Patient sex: M
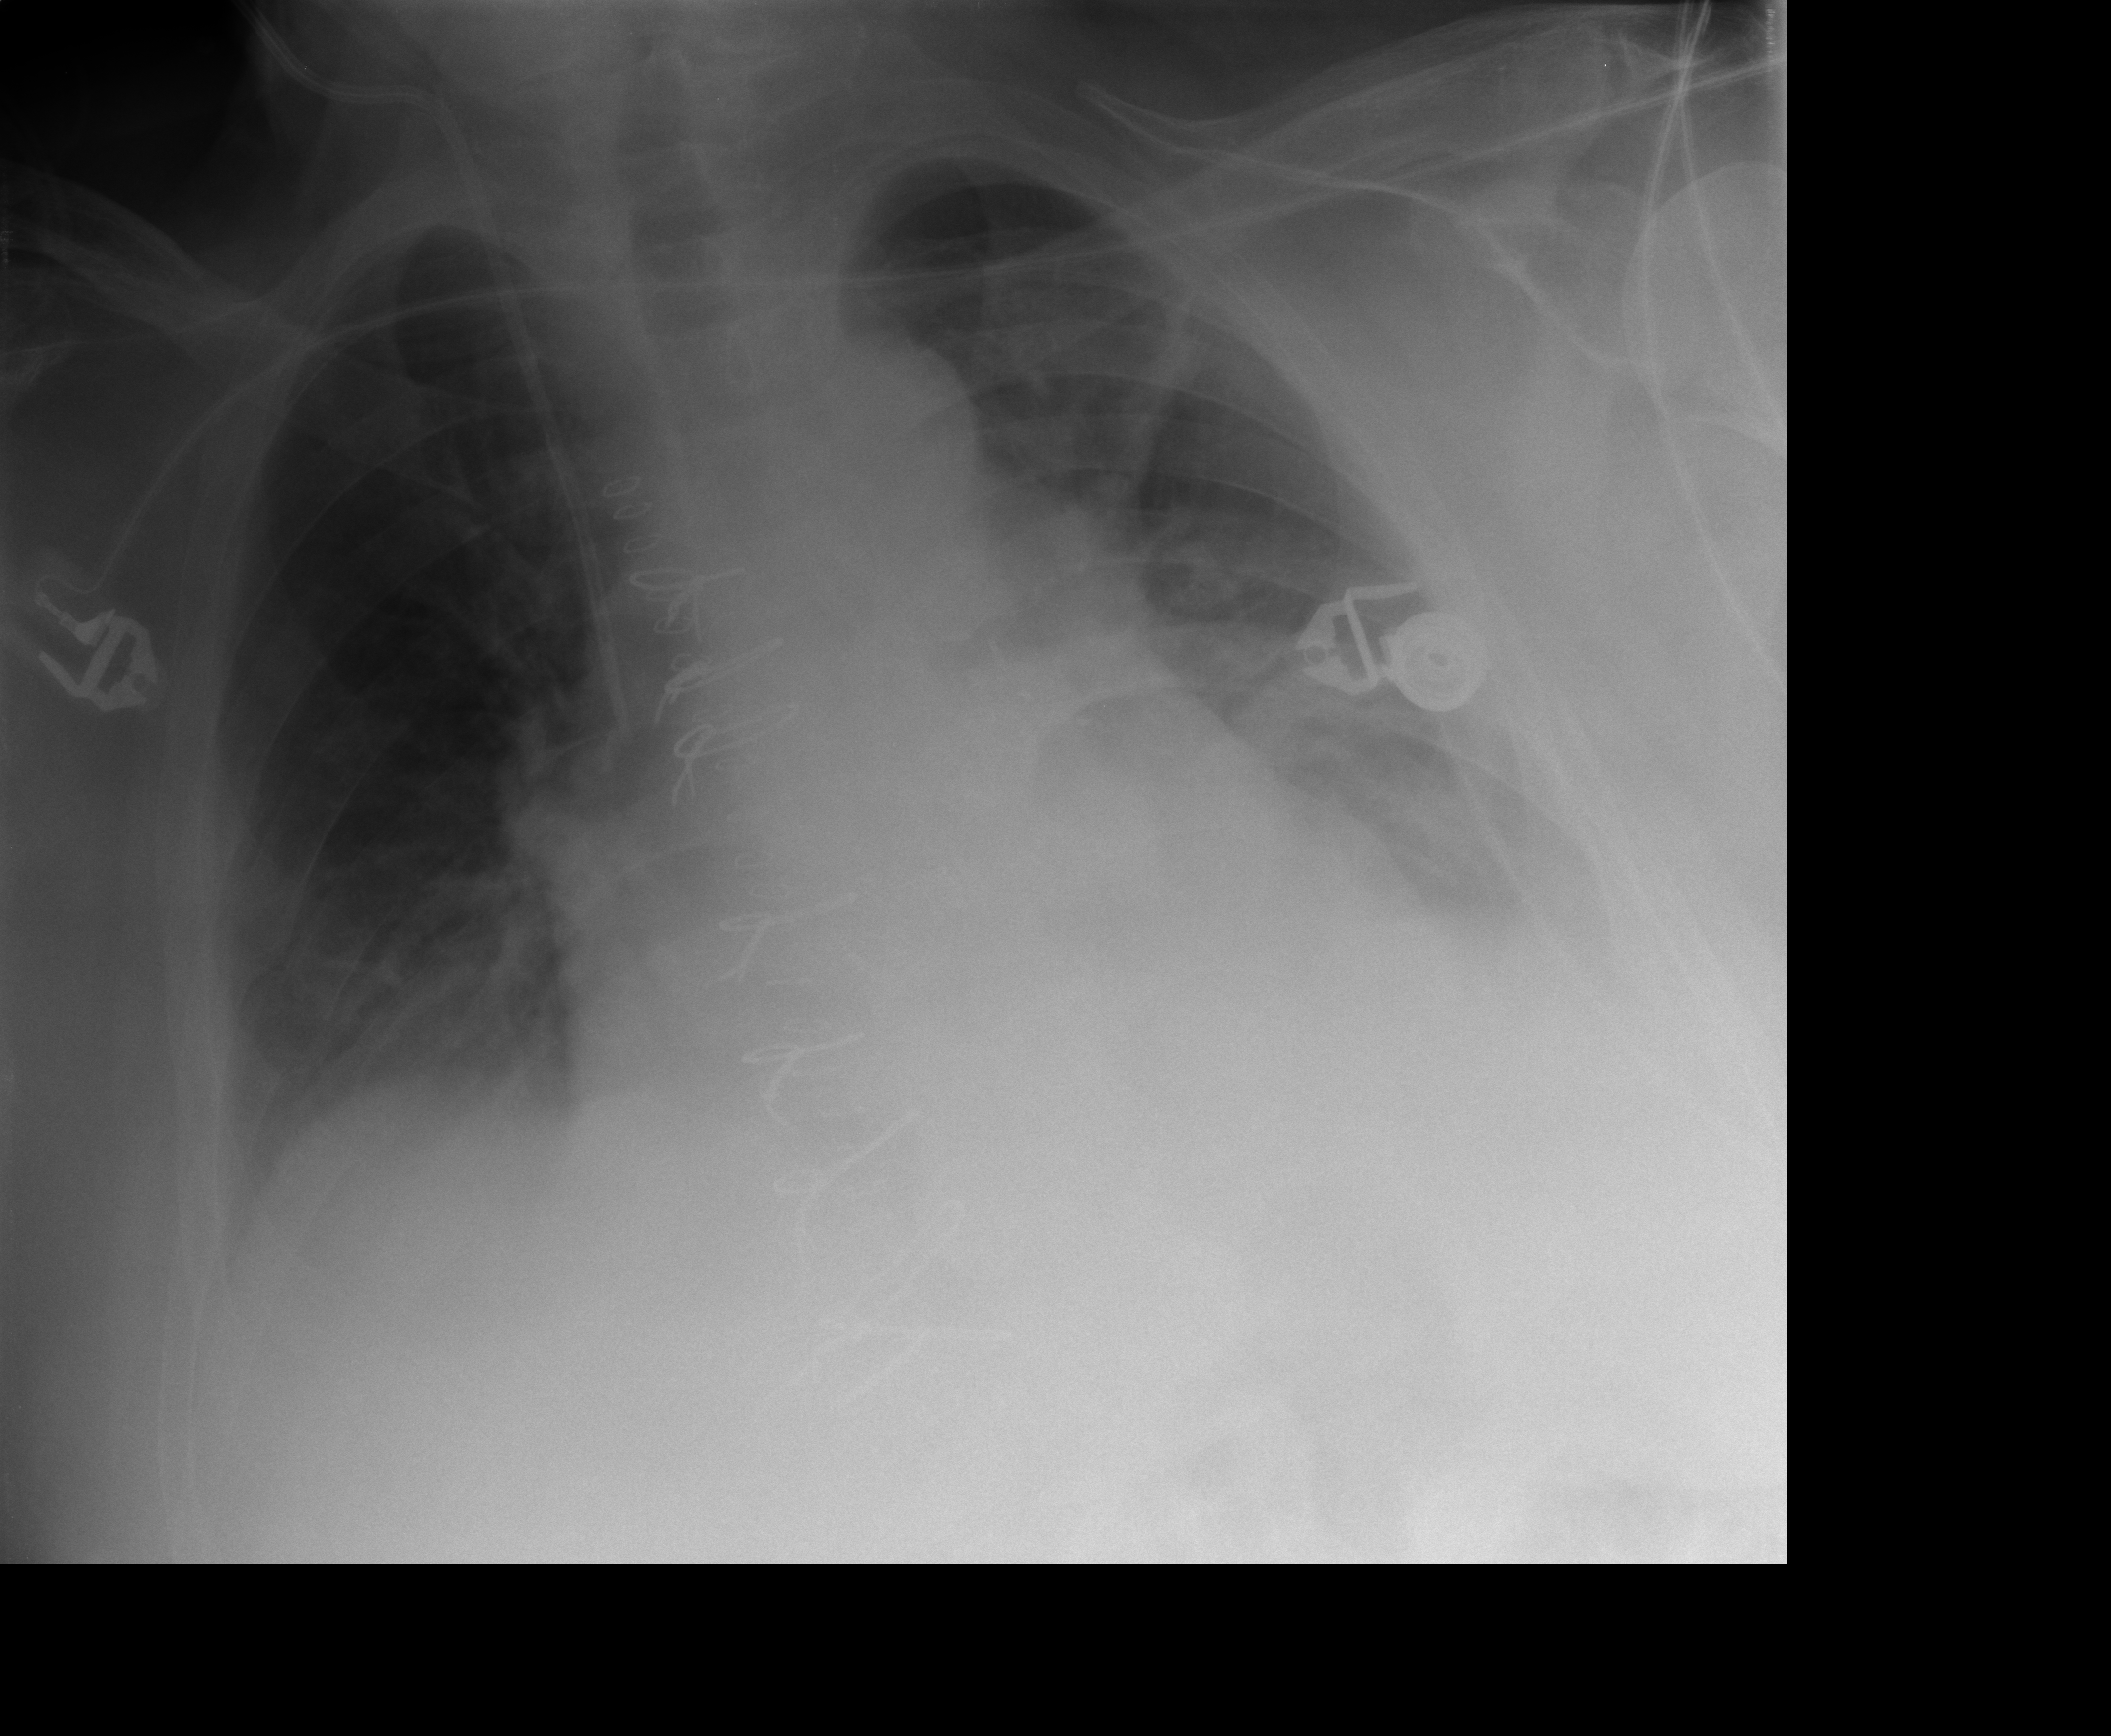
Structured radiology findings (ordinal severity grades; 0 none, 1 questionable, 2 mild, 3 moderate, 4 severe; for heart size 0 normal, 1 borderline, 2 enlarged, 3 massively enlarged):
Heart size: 2
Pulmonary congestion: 2
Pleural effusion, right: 0
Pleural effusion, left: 3
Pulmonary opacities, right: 0
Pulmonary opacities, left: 2
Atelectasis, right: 2
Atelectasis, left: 3